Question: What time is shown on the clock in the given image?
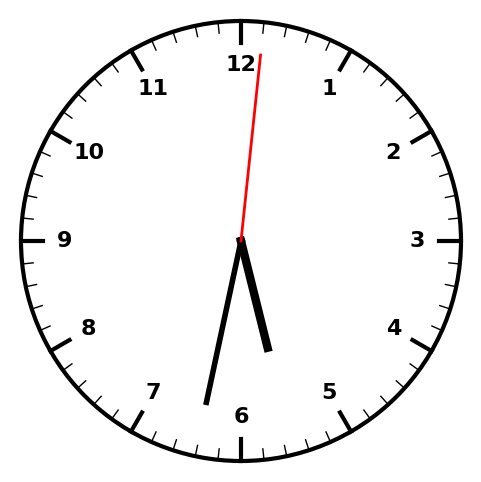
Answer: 05:32:01